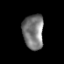
Tissue: prostate
Cell type: T cells
Senescence score: 0.3156
Nuclear area (px): 716
Mean DAPI intensity: 122.059